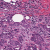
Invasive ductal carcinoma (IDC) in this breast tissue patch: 1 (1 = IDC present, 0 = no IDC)